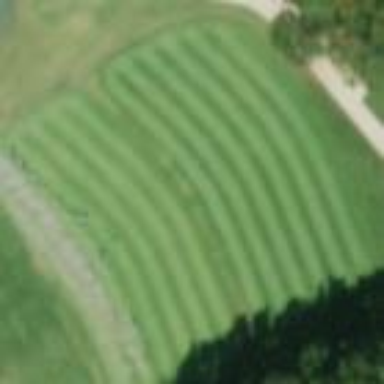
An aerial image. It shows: Grassy area used as driving range for golf.